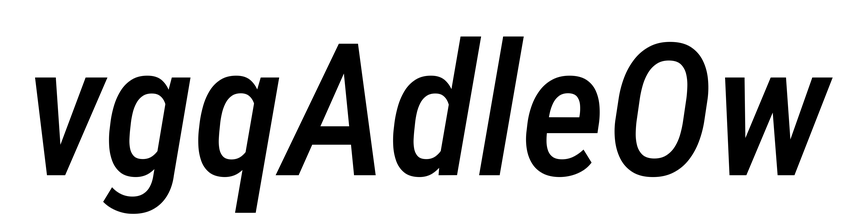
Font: Roboto-Italic_Condensed_Medium_Italic